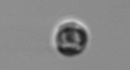
Label: Dinophyceae